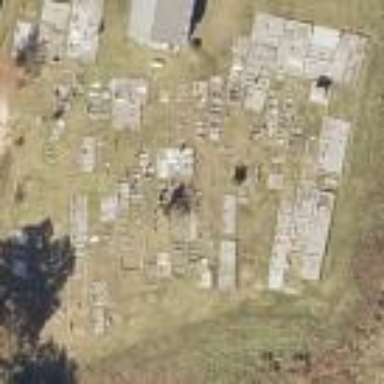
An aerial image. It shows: Cemetery.